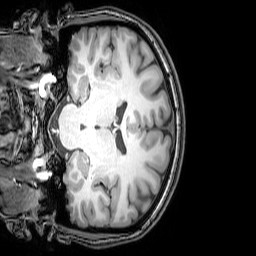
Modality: T1w
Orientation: coronal
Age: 22
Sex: female
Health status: healthy
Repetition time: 0.081 s
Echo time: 0.037 s